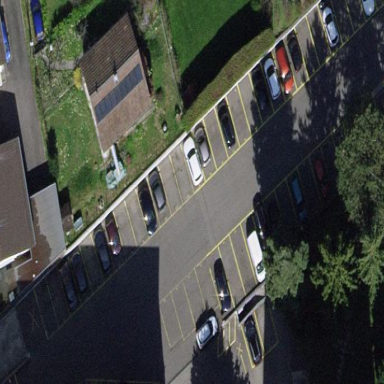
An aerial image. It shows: Parking lane for vehicles.